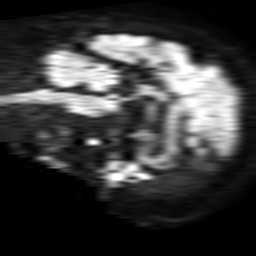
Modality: TRACE
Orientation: sagittal
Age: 64
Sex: male
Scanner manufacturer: philips
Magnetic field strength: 1.5 T
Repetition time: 3.516 s
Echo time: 0.07117 s